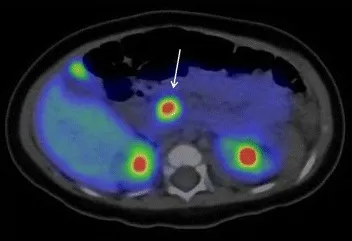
18F-DOPA PET scan. A focal lesion was identified in the head of the pancreas (arrow).
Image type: radiology (pet)